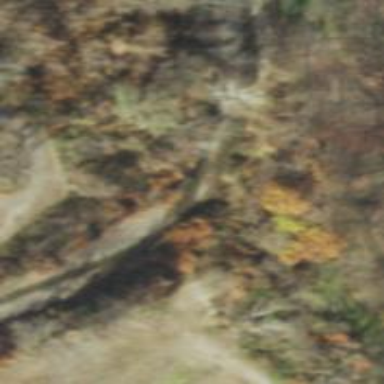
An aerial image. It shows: Abandoned railway bridge.